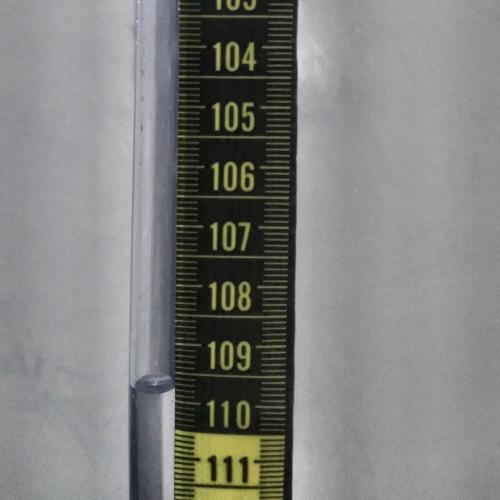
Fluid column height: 109.8 cm